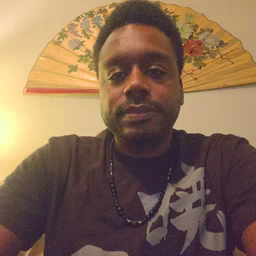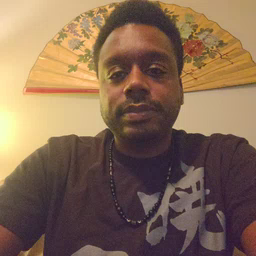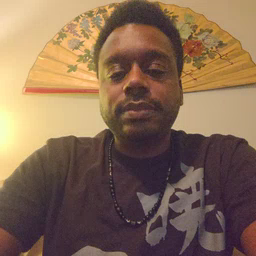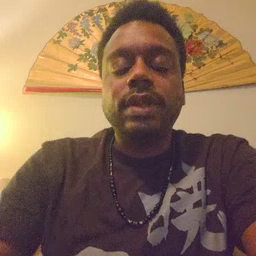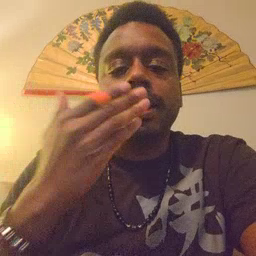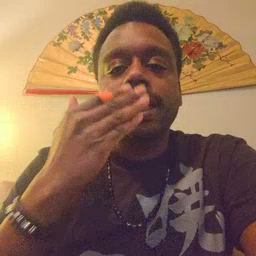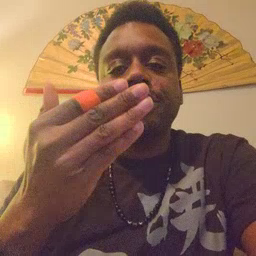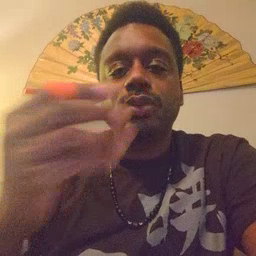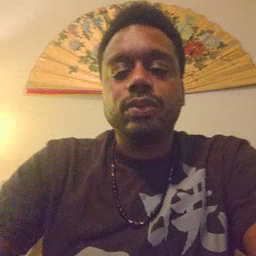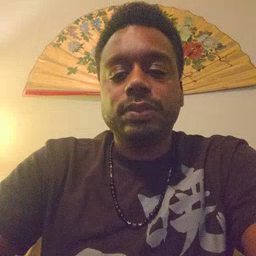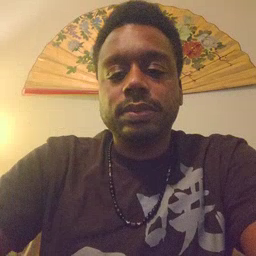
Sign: thankyou